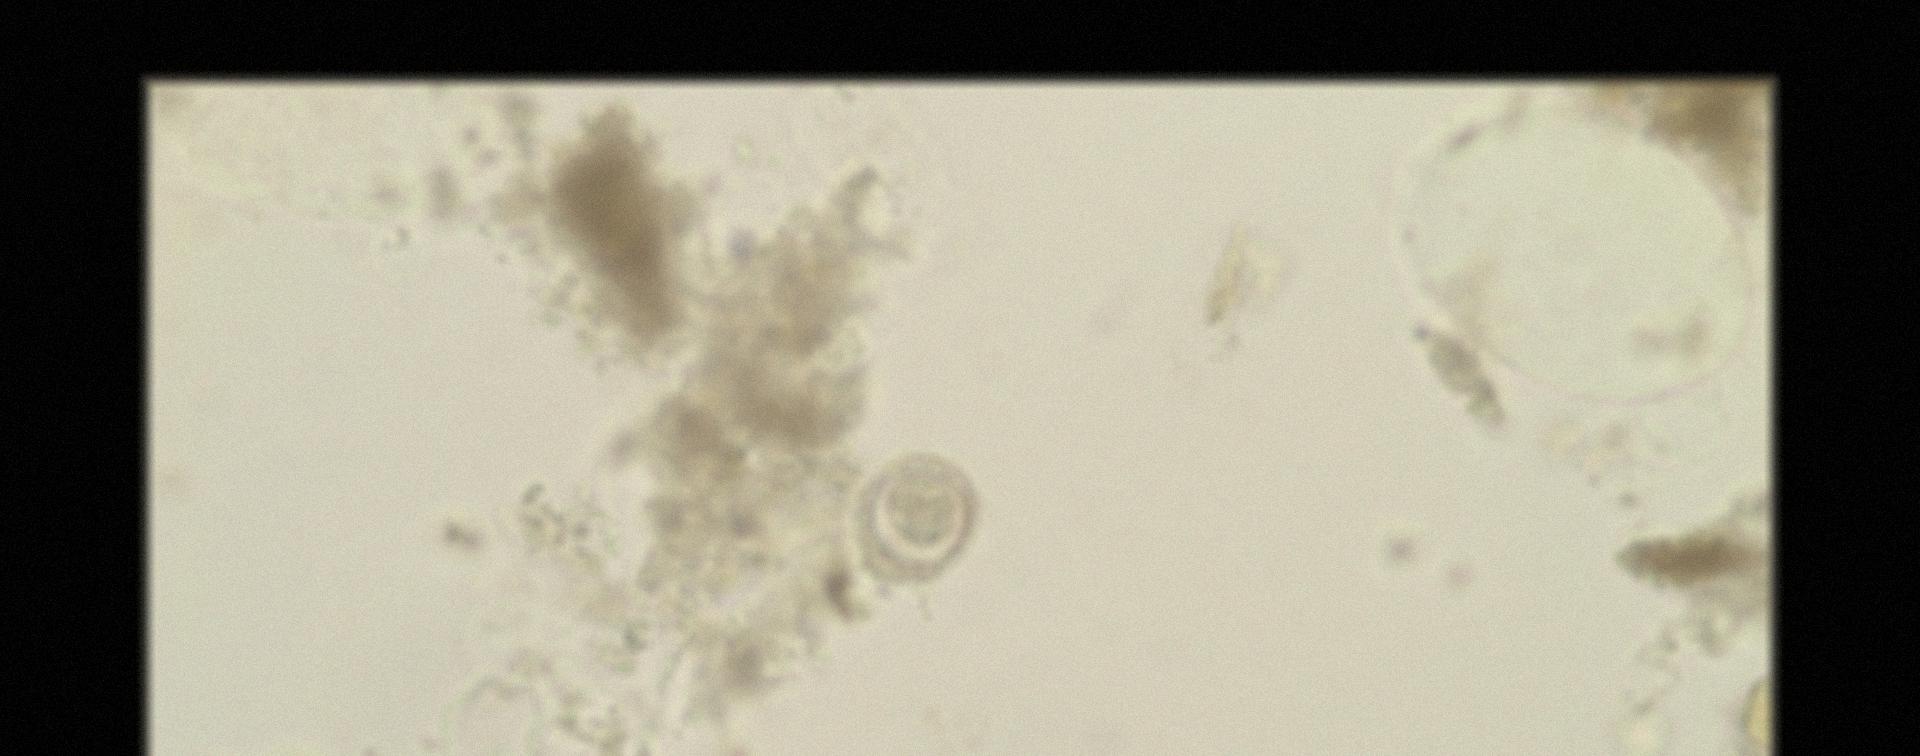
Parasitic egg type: Hymenolepis nana